Field crop: maize
Growth stage: 2
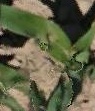
Species: maize